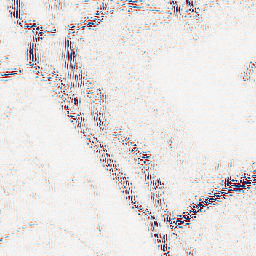
Category: wavelet
Decomposition family: wavelet_reverse_biorthogonal
Decomposition parameters: wavelet: rbio3.5
level: 2
Upsampling method: bspline
Upsampling parameters: scale: 2
Upsampling scale: 2